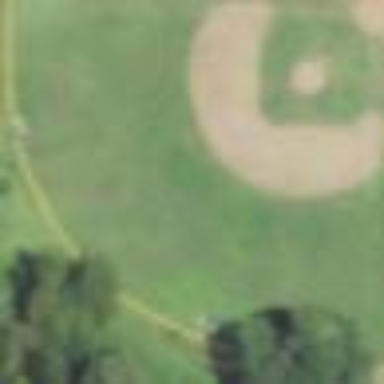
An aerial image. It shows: Baseball pitch for leisure land.